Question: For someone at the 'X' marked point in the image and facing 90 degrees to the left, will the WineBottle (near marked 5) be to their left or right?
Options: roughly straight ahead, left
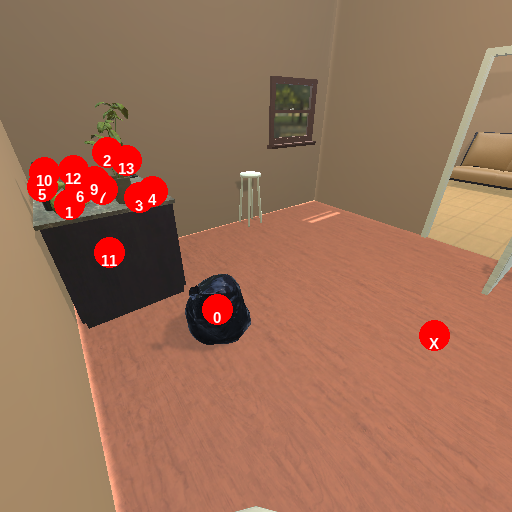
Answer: roughly straight ahead